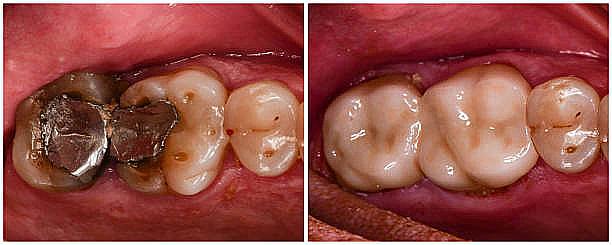
Condition: Gingivitis